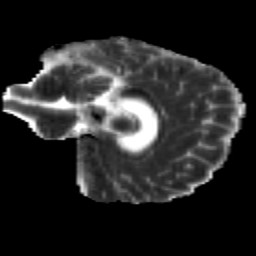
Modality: MD
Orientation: sagittal
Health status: healthy
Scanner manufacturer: siemens
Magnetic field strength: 3 T
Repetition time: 12 s
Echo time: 0.092 s